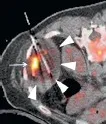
PET/CT-guided cryoablation of perisplenic metastasis in a patient with uterine cancer. (g). Fused PET/CT at the level of the upper cryoablation probe performed after initial cryoablation shows a hypointense region encompassing the tumour (white arrowheads) which represents the cryoablation iceball. The area of FDG uptake (red arrow) remains unchanged as compared to initial planning PET/CT since FDG does not dissipate from the tumour during or following cryoablation.
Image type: radiology (pet)